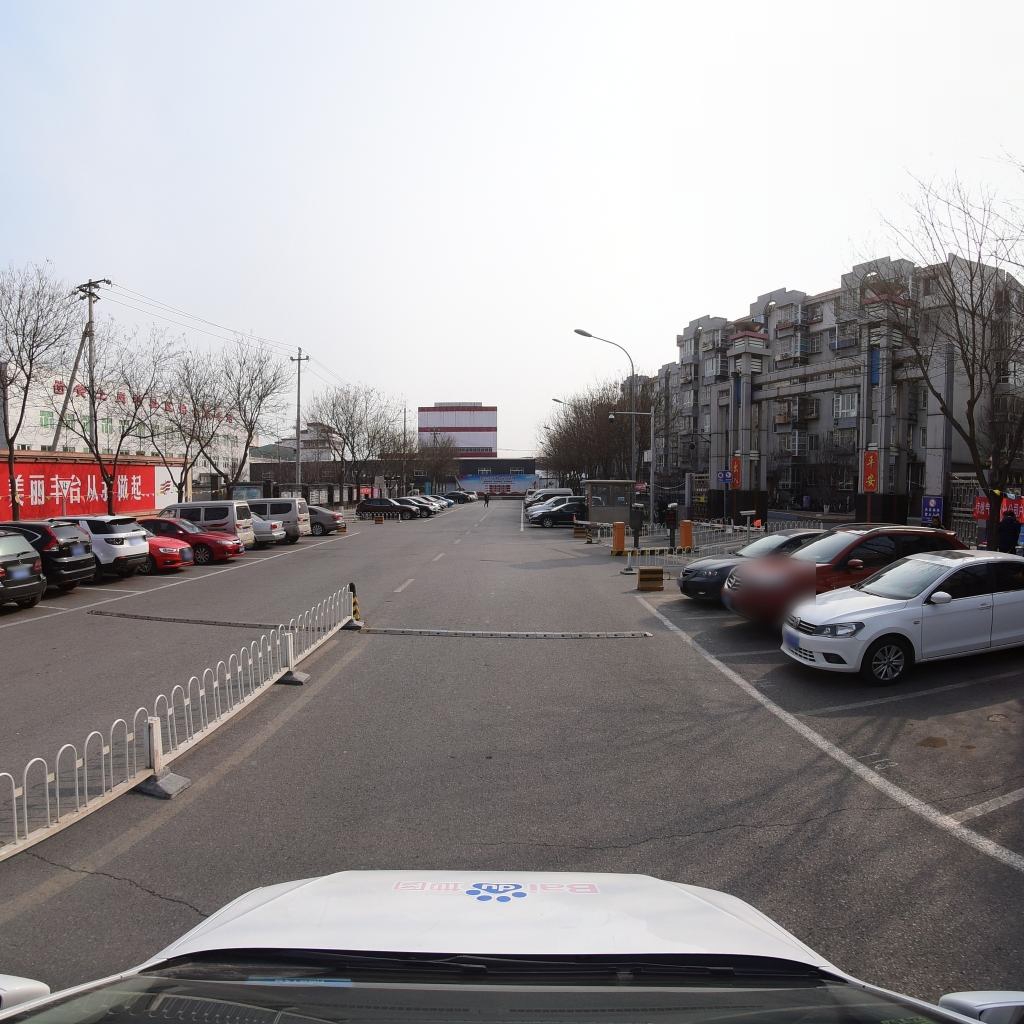
Region: Fengtai
Road damage annotations: pothole, transverse crack, transverse crack